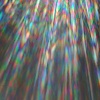
Label: sunburn